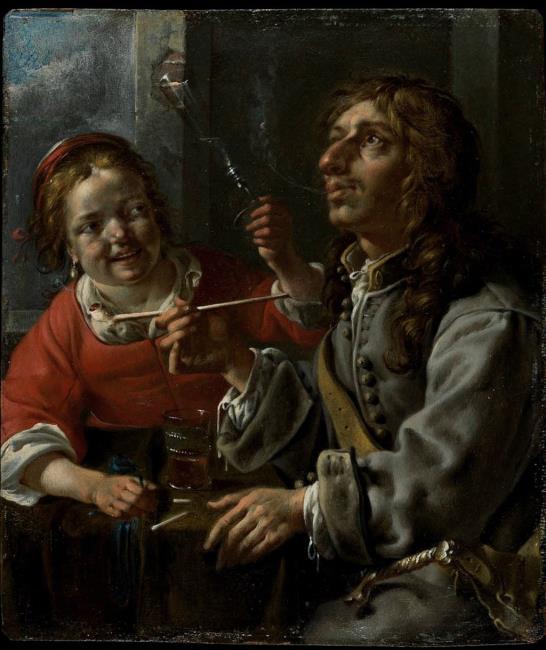
Title: Sitting young man smoking a pipe and a maid raising a glass
Artist: Jacob Duck Zie ook record 192531 (zelfde man) en variatie met figuren ten voeten uit (Sotheby's, Kuranda Sale, lot 103, 1946-06-26)
Earliest date: 1655
Latest date: 1660
Genre: painting
Iconography: Tobacco
Keywords: genre, interior view, young man, maidservant, sitting, profile, long hair (men's hairstyle), moustache, pear-shaped pearl, drinking glass, sword, smoking (activity), pipe, smoke (material), zwavelstokje (matchstick), flute glass, table, table carpet